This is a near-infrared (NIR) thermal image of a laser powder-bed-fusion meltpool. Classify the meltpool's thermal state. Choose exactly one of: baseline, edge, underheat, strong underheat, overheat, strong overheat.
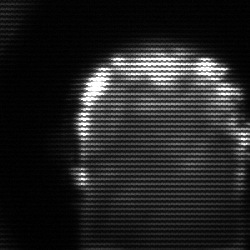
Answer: baseline